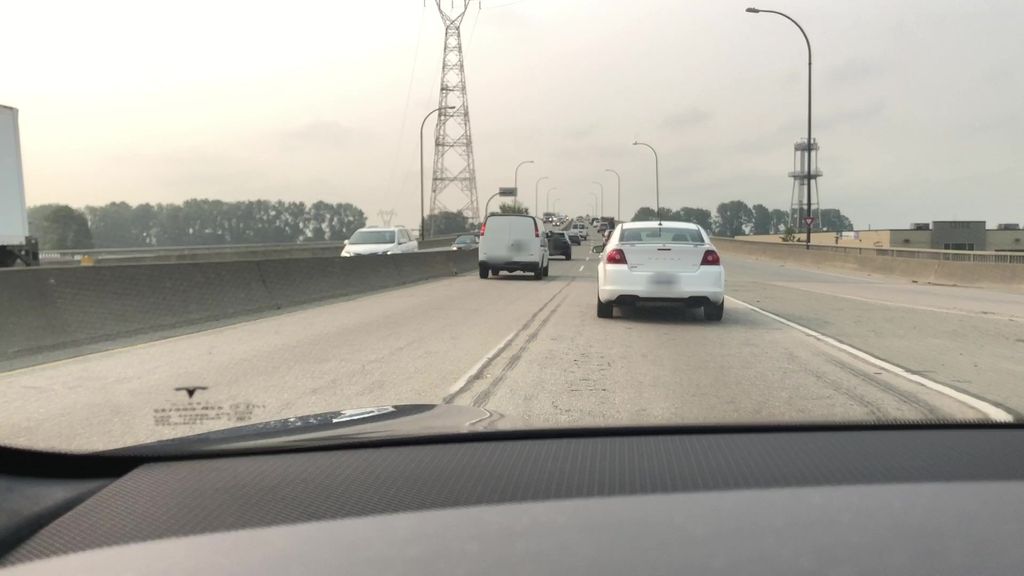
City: vancouver